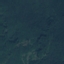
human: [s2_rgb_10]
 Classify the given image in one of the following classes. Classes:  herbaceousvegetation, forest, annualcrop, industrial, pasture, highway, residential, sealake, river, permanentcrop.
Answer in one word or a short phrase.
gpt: Forest